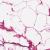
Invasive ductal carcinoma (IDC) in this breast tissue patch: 0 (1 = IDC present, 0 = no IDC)